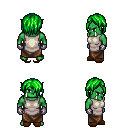
a pixel art fantasy rpg character, male body template, orc, green skin, white tunic, robe skirt, green bangs hairstyle, metal gloves, brown slippers, four views (front, back, left, right), 2x2 character sprite sheet, small pixel art, hard edges, no anti-aliasing